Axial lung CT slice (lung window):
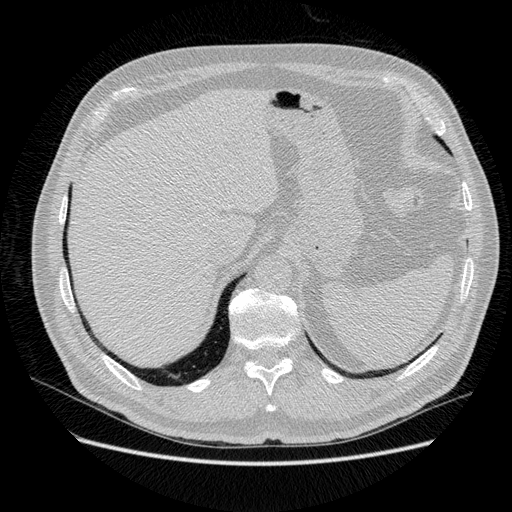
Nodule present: no